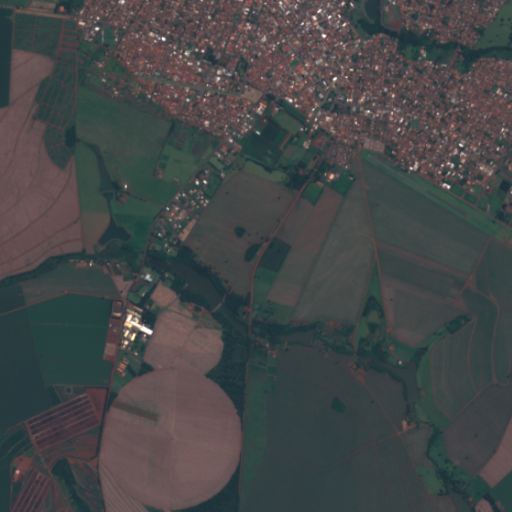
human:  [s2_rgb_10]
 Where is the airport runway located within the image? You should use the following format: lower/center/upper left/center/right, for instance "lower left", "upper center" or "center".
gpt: The airport runway is located in the upper right of the image.
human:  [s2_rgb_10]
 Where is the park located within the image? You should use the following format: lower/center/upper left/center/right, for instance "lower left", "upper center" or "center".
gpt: The park is located in the upper of the image.
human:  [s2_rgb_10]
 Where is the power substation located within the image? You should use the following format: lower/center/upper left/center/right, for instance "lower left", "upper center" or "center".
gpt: The power substation is located in the upper center of the image.
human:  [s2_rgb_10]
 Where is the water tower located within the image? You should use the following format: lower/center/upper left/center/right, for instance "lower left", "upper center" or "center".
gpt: The water tower is located in the upper center of the image.
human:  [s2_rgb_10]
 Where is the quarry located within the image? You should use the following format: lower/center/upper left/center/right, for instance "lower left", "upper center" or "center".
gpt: There is no quarry in the image.